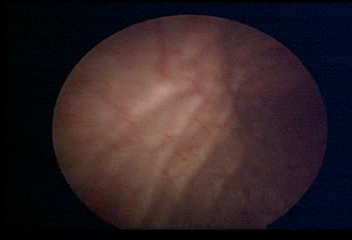
Modality: WLC
Class: Normal mucosa
Bladder cancer association: No